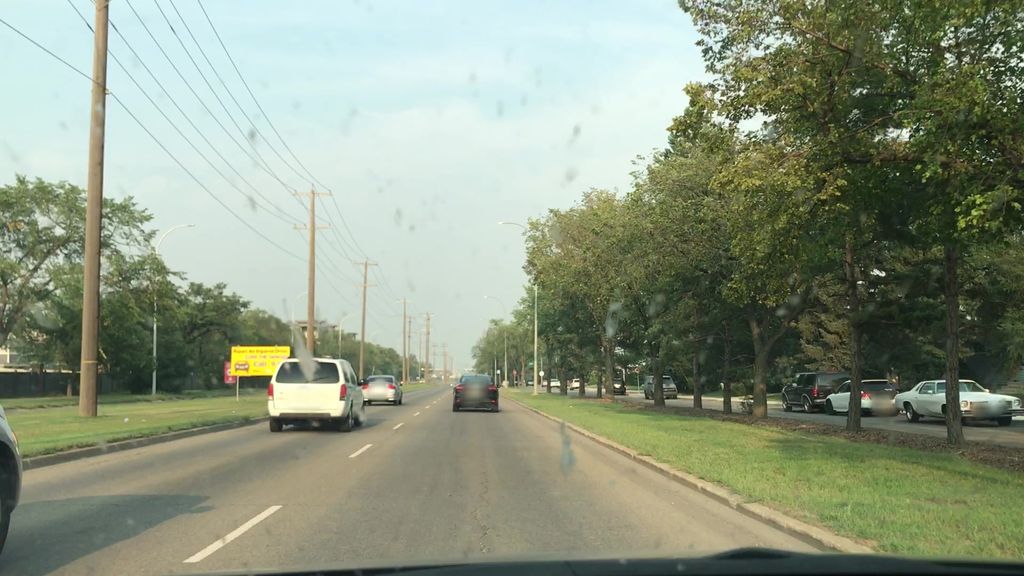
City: edmonton